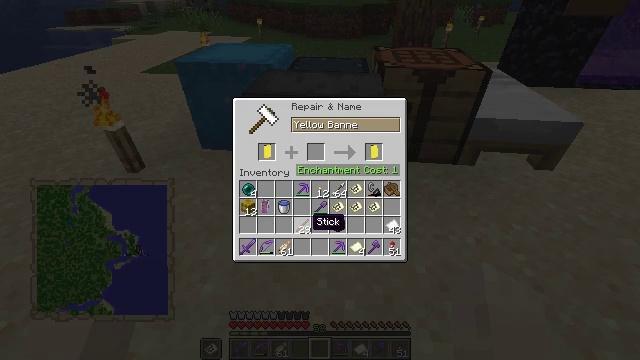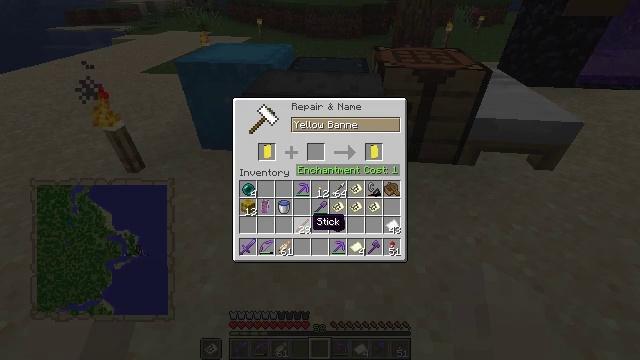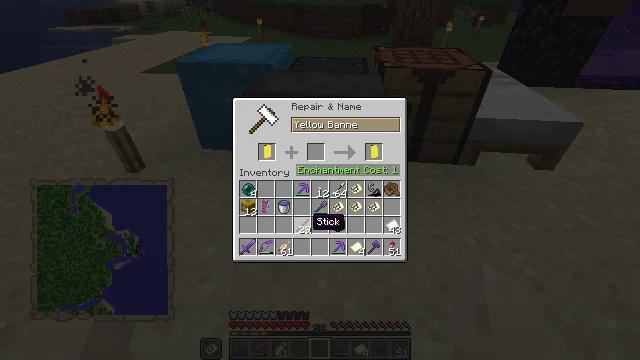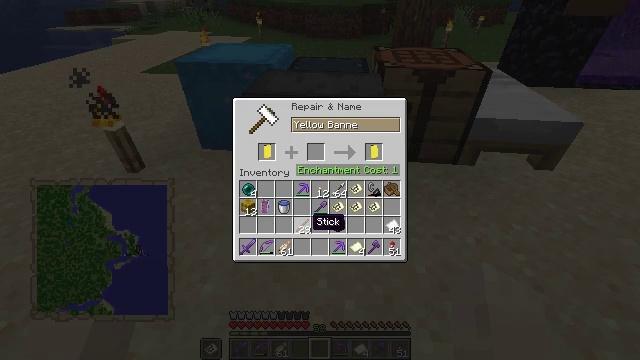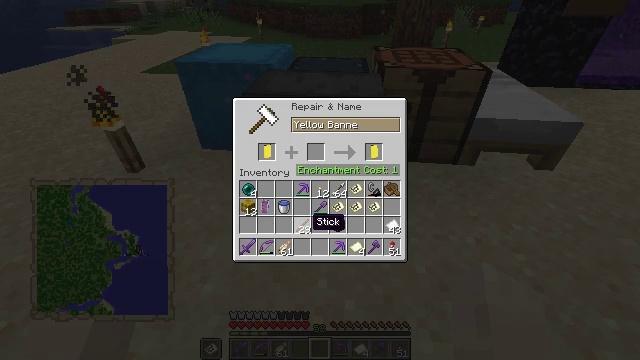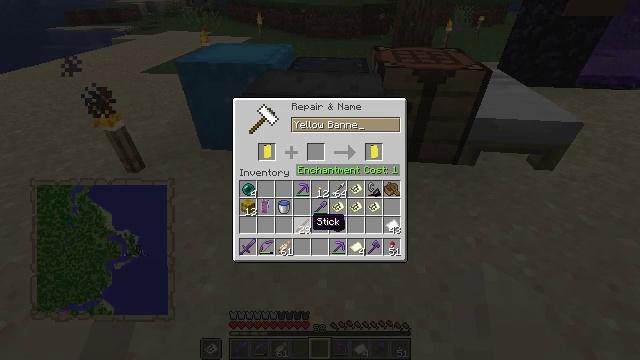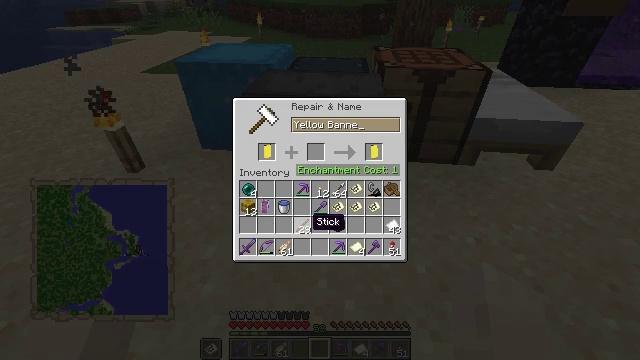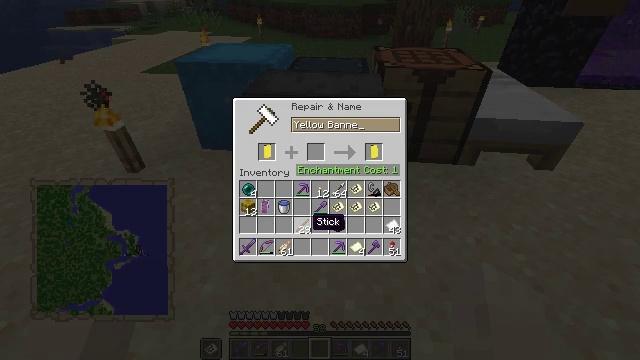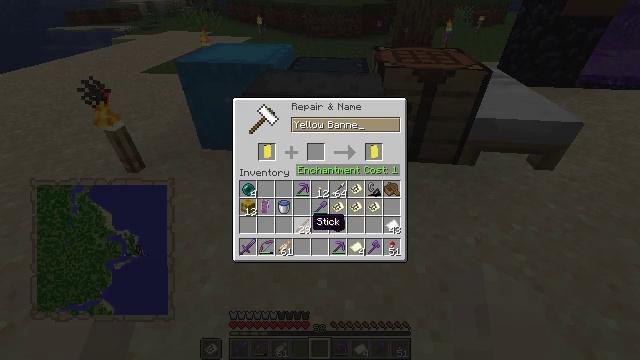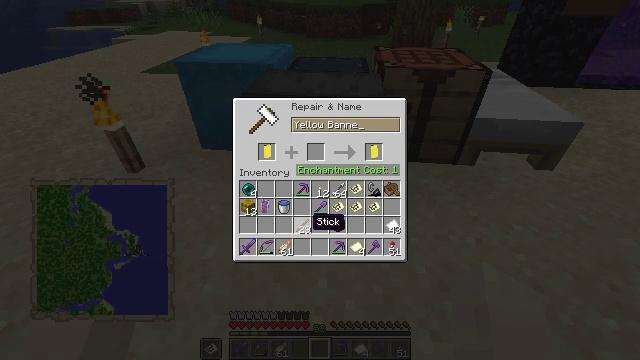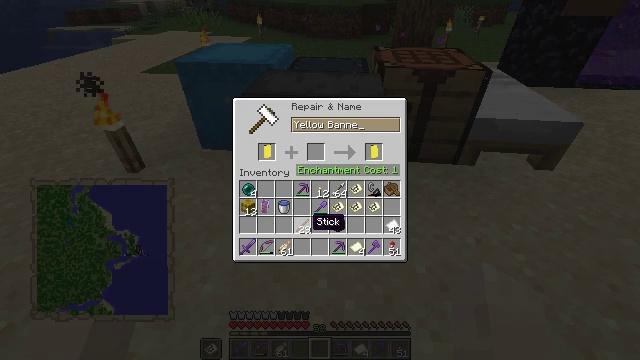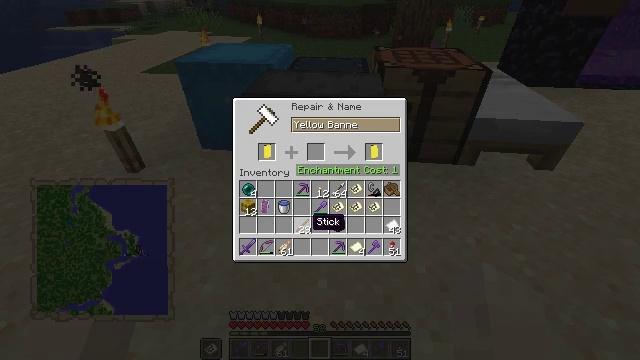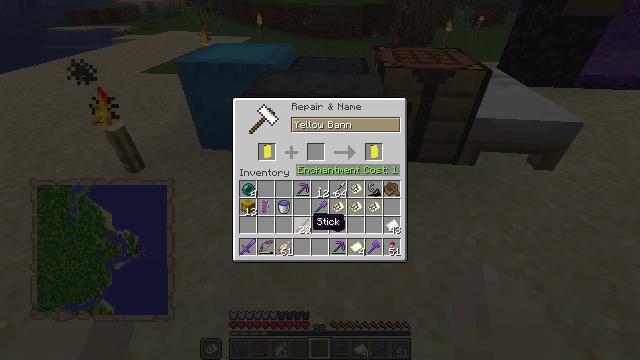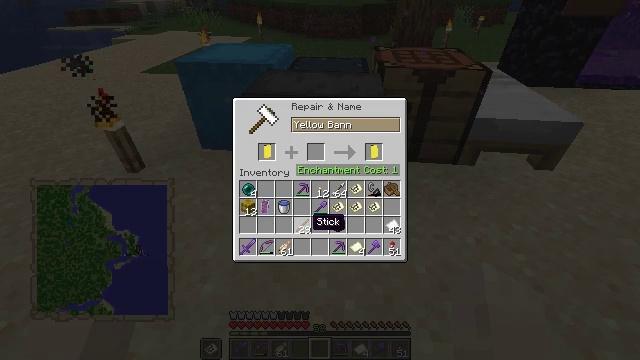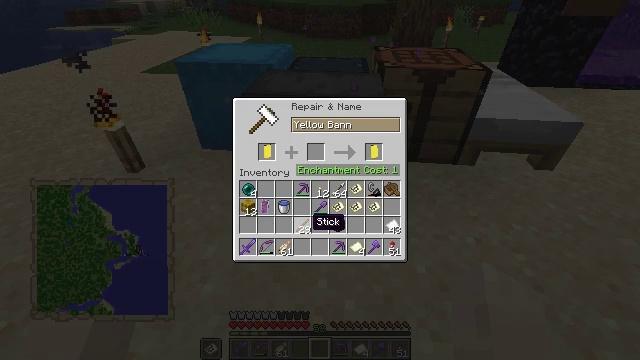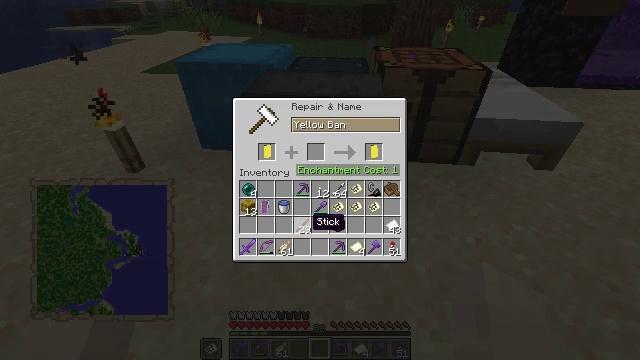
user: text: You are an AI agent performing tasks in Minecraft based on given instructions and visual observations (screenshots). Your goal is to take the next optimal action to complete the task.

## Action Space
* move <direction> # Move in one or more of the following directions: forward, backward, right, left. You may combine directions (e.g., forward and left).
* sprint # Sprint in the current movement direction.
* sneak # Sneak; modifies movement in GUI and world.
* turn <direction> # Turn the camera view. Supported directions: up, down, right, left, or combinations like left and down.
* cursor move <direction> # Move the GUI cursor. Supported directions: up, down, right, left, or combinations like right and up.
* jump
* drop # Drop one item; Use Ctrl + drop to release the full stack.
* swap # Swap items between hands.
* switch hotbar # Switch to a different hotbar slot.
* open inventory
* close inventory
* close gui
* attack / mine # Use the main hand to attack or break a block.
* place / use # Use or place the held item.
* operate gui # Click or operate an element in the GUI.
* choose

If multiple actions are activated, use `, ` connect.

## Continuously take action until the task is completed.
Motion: motion action
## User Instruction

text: Attack the anvil to pick it up.
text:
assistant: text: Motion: no_op
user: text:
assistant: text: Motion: no_op
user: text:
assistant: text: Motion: no_op
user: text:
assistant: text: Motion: no_op
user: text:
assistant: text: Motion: no_op
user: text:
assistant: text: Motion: no_op
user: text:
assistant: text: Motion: no_op
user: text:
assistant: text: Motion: no_op
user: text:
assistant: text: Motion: no_op
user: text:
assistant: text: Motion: no_op
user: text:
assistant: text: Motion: no_op
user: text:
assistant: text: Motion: no_op
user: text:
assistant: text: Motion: no_op
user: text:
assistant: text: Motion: no_op
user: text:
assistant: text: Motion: no_op
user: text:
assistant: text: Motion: no_op
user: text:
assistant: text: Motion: no_op
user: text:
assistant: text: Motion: no_op
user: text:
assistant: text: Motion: no_op
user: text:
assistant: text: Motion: no_op
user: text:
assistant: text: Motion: no_op
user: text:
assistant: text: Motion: no_op
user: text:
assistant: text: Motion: no_op
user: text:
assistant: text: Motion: no_op
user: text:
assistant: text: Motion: no_op
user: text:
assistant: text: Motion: no_op
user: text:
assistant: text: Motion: no_op
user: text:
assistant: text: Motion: no_op
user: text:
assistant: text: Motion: no_op
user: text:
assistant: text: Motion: no_op